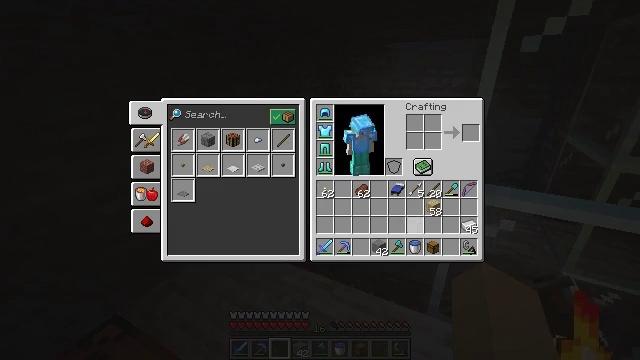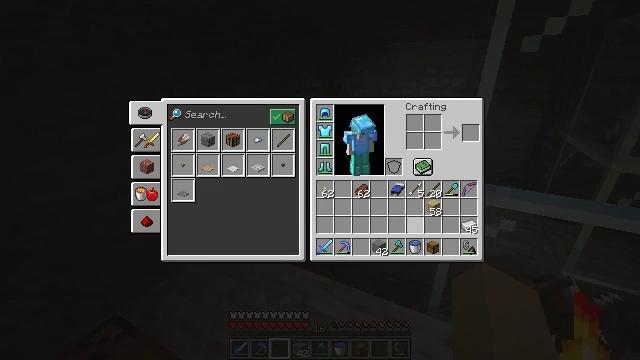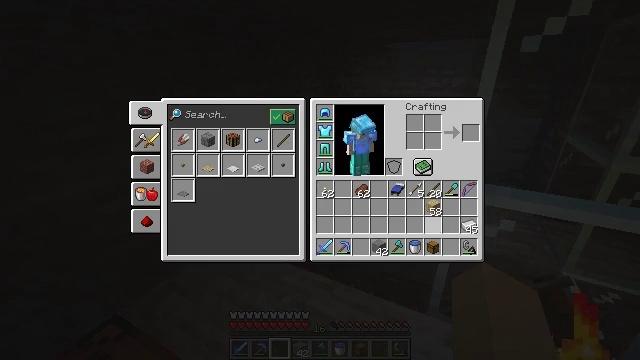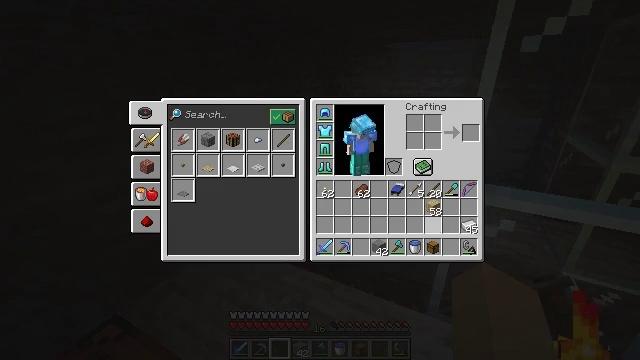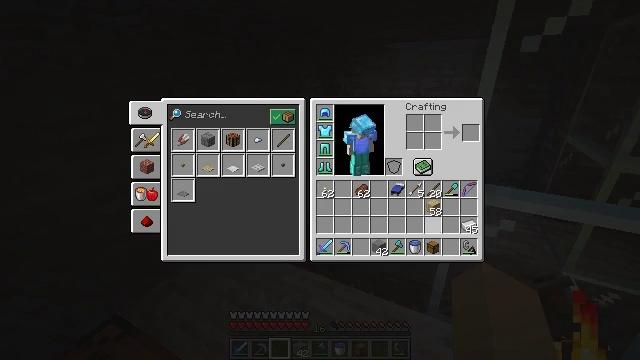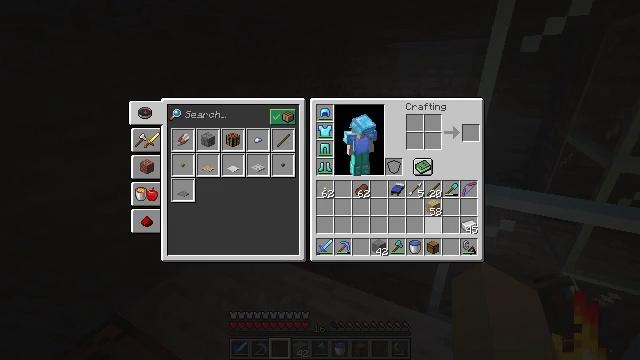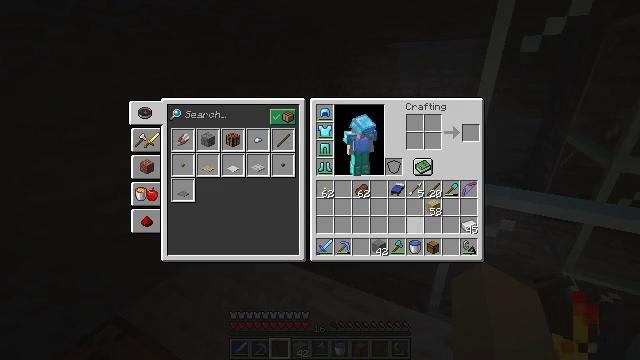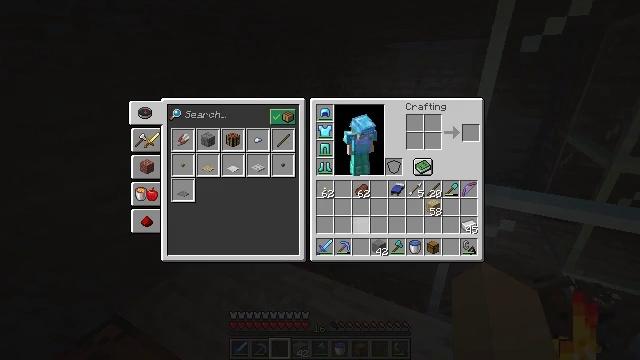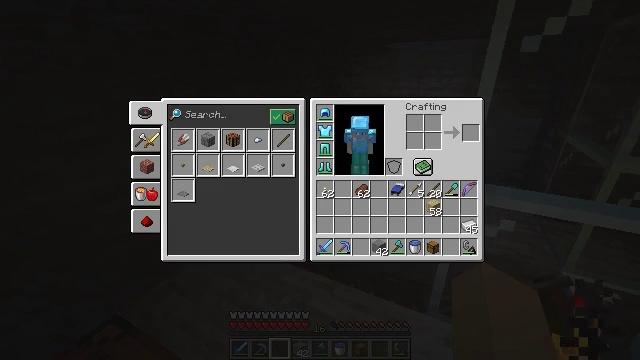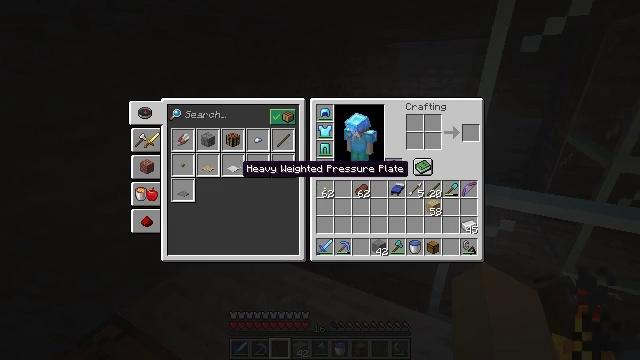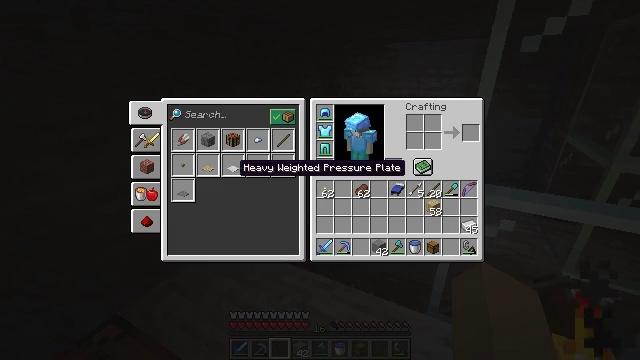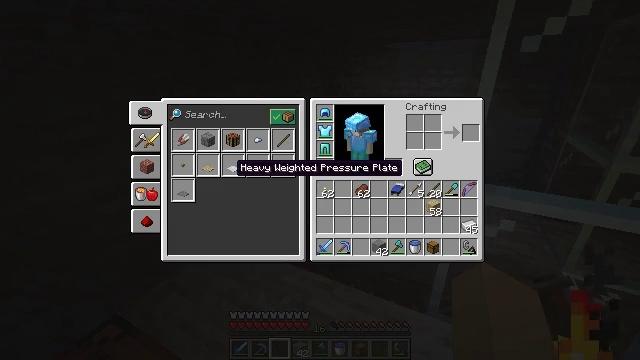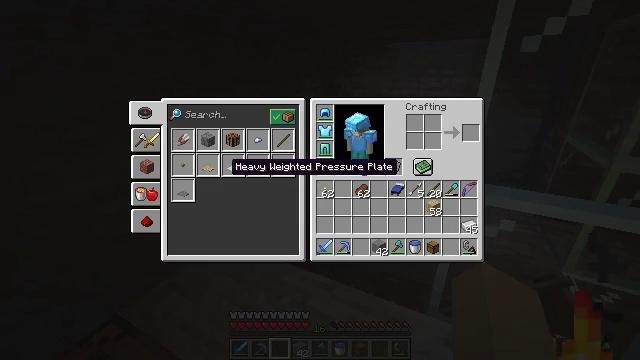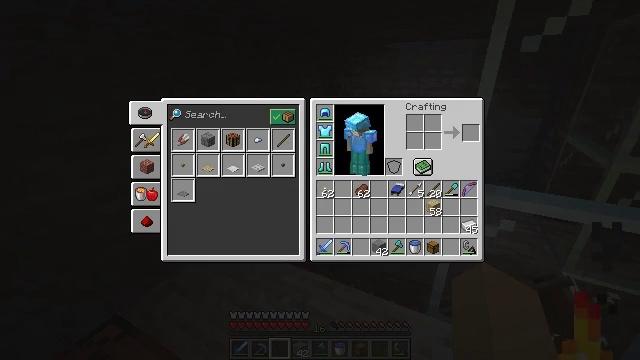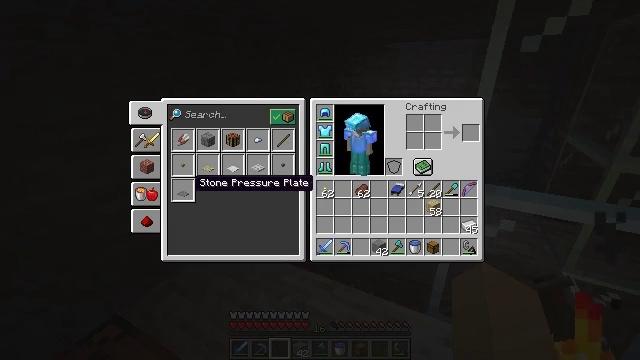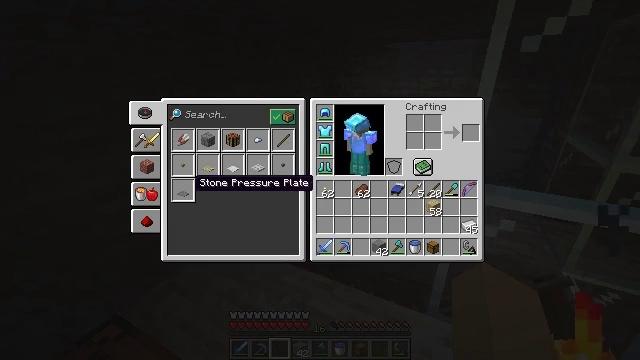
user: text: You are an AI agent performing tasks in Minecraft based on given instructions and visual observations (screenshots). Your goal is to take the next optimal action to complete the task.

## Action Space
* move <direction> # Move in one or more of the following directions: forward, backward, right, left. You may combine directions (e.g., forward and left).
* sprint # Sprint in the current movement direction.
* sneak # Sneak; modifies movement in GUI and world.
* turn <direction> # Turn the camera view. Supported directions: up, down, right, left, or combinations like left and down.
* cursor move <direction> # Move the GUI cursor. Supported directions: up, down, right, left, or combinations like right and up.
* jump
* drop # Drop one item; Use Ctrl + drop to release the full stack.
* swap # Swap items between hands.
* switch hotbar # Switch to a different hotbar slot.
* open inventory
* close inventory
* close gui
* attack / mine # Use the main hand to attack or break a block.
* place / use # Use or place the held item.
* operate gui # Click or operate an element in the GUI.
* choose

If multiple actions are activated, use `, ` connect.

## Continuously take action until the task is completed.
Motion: motion action
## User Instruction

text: Open the crafting table to create a stone button.
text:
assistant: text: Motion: turn right
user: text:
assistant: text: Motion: no_op
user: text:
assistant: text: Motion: no_op
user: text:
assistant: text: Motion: no_op
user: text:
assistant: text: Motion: no_op
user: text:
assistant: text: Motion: turn left
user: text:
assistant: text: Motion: turn left
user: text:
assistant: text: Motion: turn left and up
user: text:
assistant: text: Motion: turn left and up
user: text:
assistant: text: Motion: no_op
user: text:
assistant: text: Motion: no_op
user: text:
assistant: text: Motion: no_op
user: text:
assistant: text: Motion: turn left and down
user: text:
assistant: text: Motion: turn left and down
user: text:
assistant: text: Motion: no_op
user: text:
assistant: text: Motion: no_op
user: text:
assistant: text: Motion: turn up
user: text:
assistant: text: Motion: turn up
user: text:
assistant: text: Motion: no_op
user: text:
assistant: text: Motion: no_op
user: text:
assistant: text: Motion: no_op
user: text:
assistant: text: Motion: turn right
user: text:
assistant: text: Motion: turn right
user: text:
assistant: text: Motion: turn right
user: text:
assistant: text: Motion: no_op
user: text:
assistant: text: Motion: no_op
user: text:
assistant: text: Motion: no_op
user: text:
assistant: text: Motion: no_op
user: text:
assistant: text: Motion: attack / mine
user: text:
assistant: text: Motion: no_op